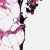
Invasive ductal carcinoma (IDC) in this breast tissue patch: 0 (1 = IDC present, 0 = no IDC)